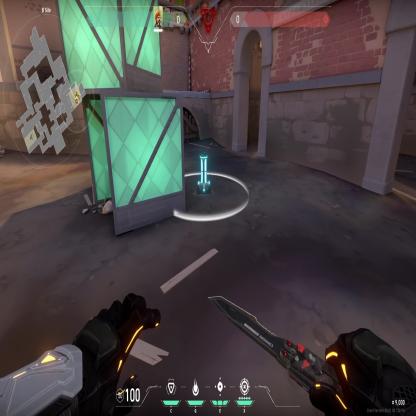
Label: planted spike